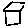
Label: square